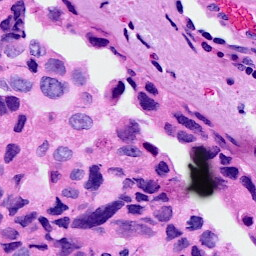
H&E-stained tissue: Breast